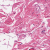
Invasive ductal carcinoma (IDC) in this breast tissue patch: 0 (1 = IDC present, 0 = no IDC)